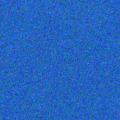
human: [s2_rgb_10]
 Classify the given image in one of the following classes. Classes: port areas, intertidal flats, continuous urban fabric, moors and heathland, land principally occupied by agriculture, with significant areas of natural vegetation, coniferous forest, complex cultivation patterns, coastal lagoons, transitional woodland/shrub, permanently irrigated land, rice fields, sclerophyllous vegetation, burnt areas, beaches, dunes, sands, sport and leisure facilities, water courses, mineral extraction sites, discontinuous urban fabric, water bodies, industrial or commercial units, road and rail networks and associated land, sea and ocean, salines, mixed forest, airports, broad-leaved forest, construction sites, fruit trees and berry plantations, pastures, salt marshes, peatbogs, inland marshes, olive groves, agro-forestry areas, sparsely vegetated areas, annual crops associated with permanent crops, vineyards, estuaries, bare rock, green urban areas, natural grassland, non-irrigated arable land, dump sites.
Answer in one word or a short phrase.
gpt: sea and ocean